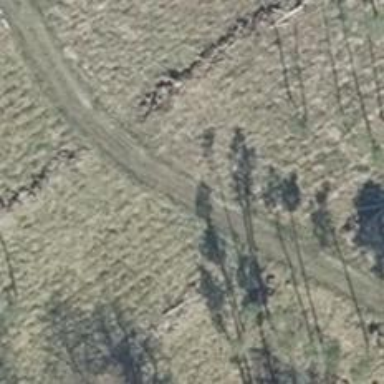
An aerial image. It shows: Grass track with Grade 4 tracktype.